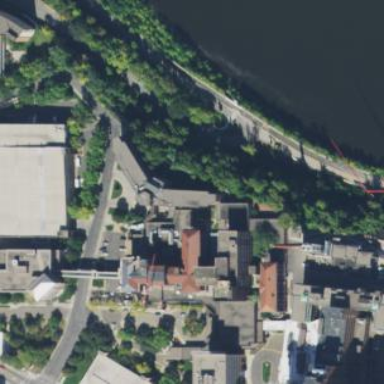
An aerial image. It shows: Hospital building.